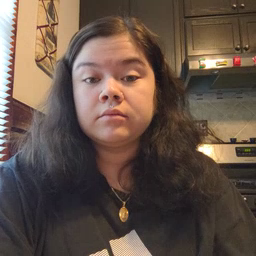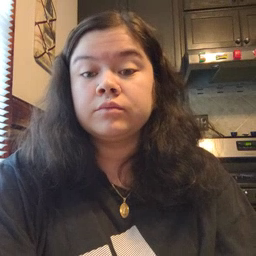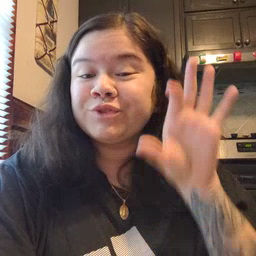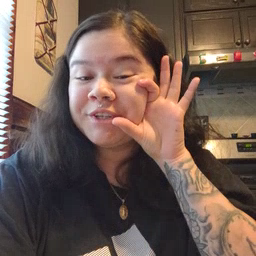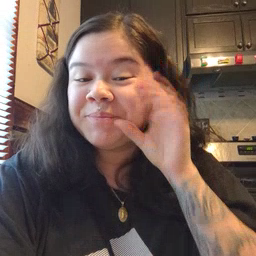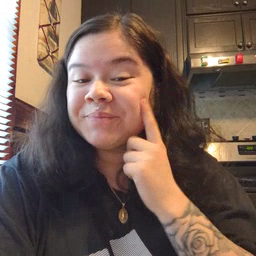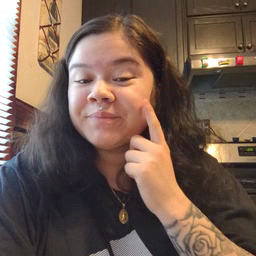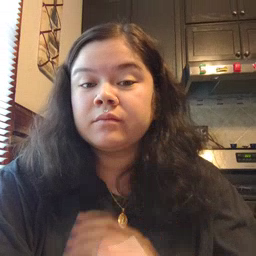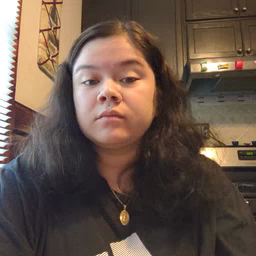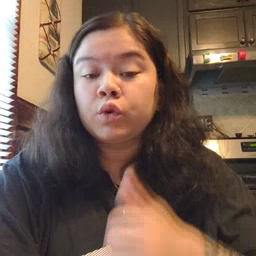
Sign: cheek